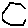
Label: hexagon